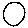
Label: circle